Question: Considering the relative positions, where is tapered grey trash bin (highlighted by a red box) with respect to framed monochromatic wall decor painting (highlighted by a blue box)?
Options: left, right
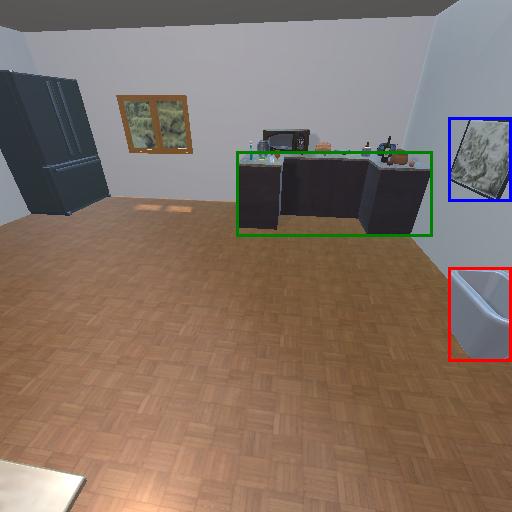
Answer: left